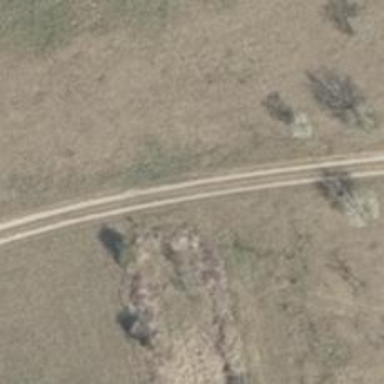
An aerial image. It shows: Track with grade5 tracktype.